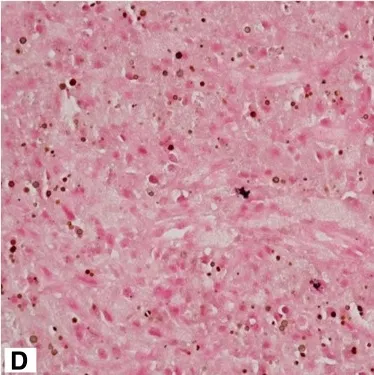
(D) Michaelis-Gutmann bodies using von Kossa staining (400x).
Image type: pathology (h&e)